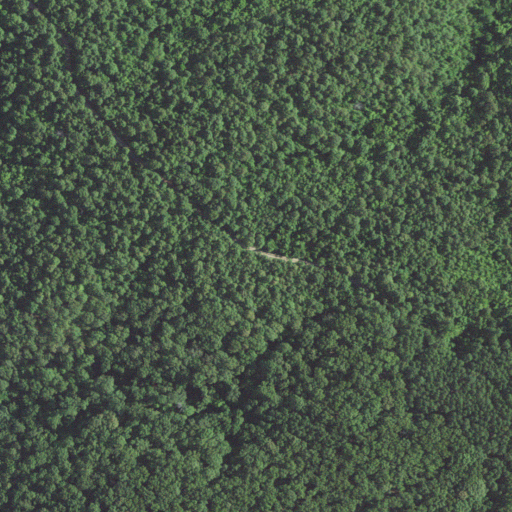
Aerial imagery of ridge(s) in Missouri named Shady Grove Ridge containing deciduous forest and mixed forest